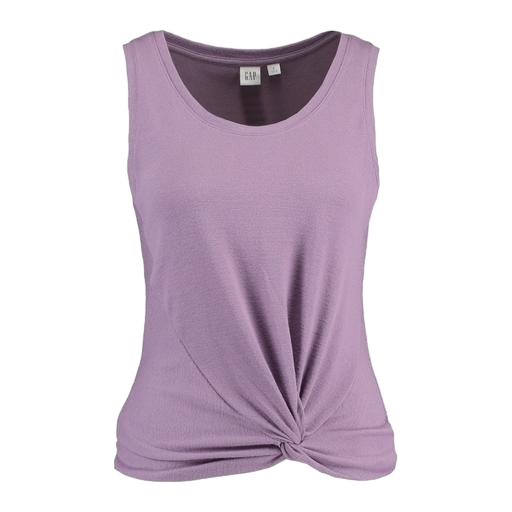
sleeveless and light purple, purple tank top, twist branded tank, white background